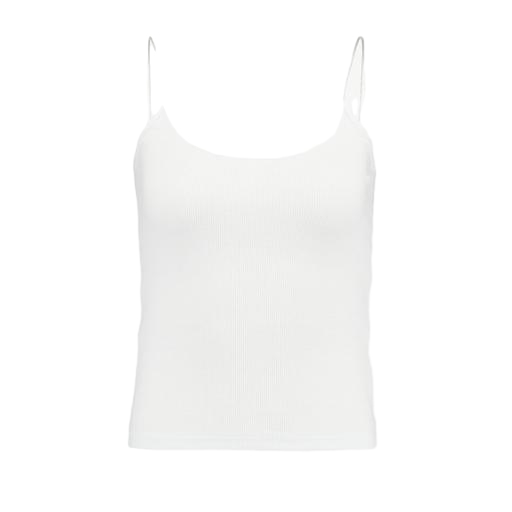
white ribbed tank, white tank top, off white tank top, white background